Chest X-ray. View position: AP
Patient age: 55
Patient sex: F
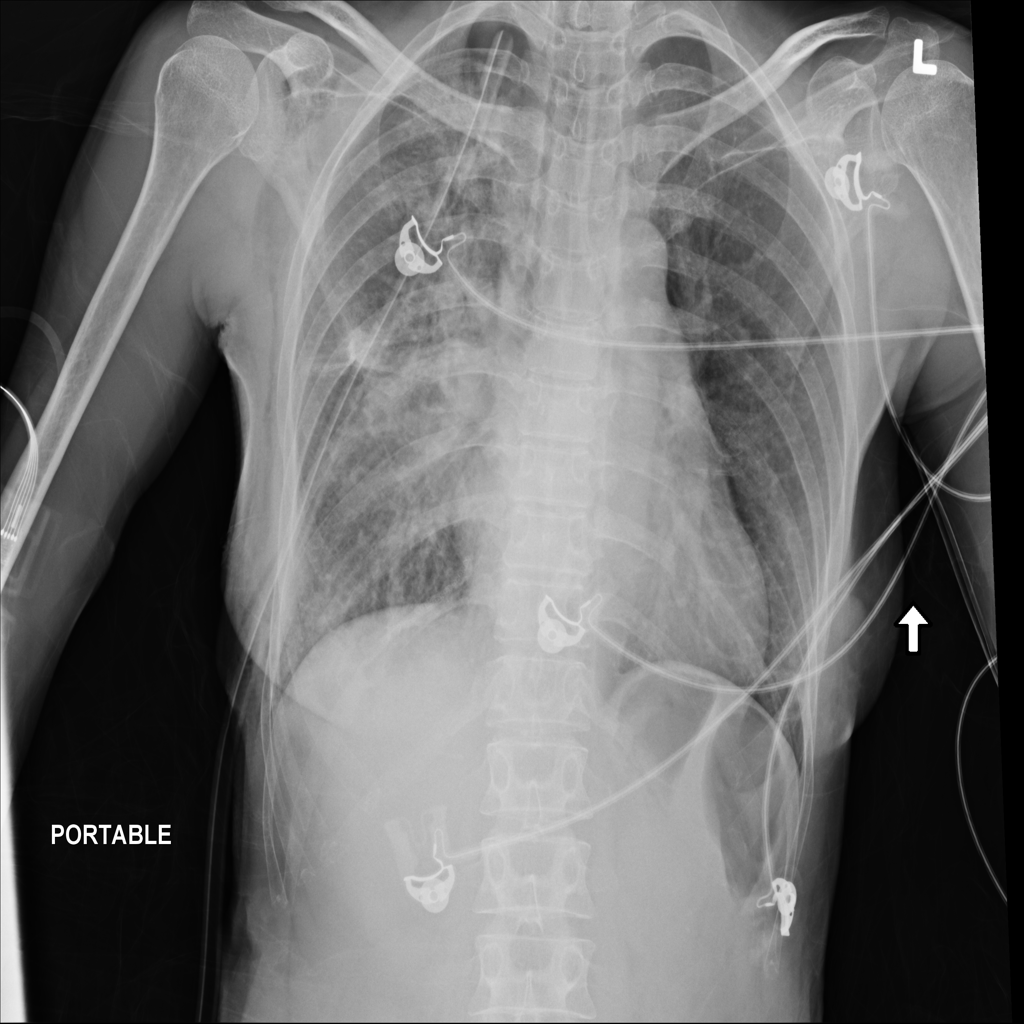
Finding: Pneumothorax